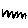
Label: zigzag